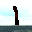
Label: 1